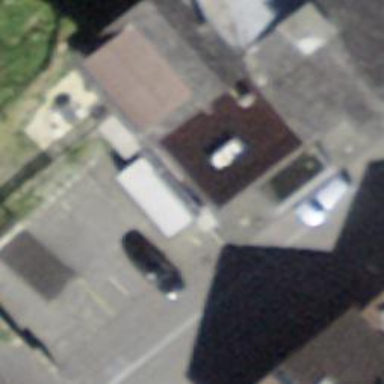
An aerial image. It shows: Bar.